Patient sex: F
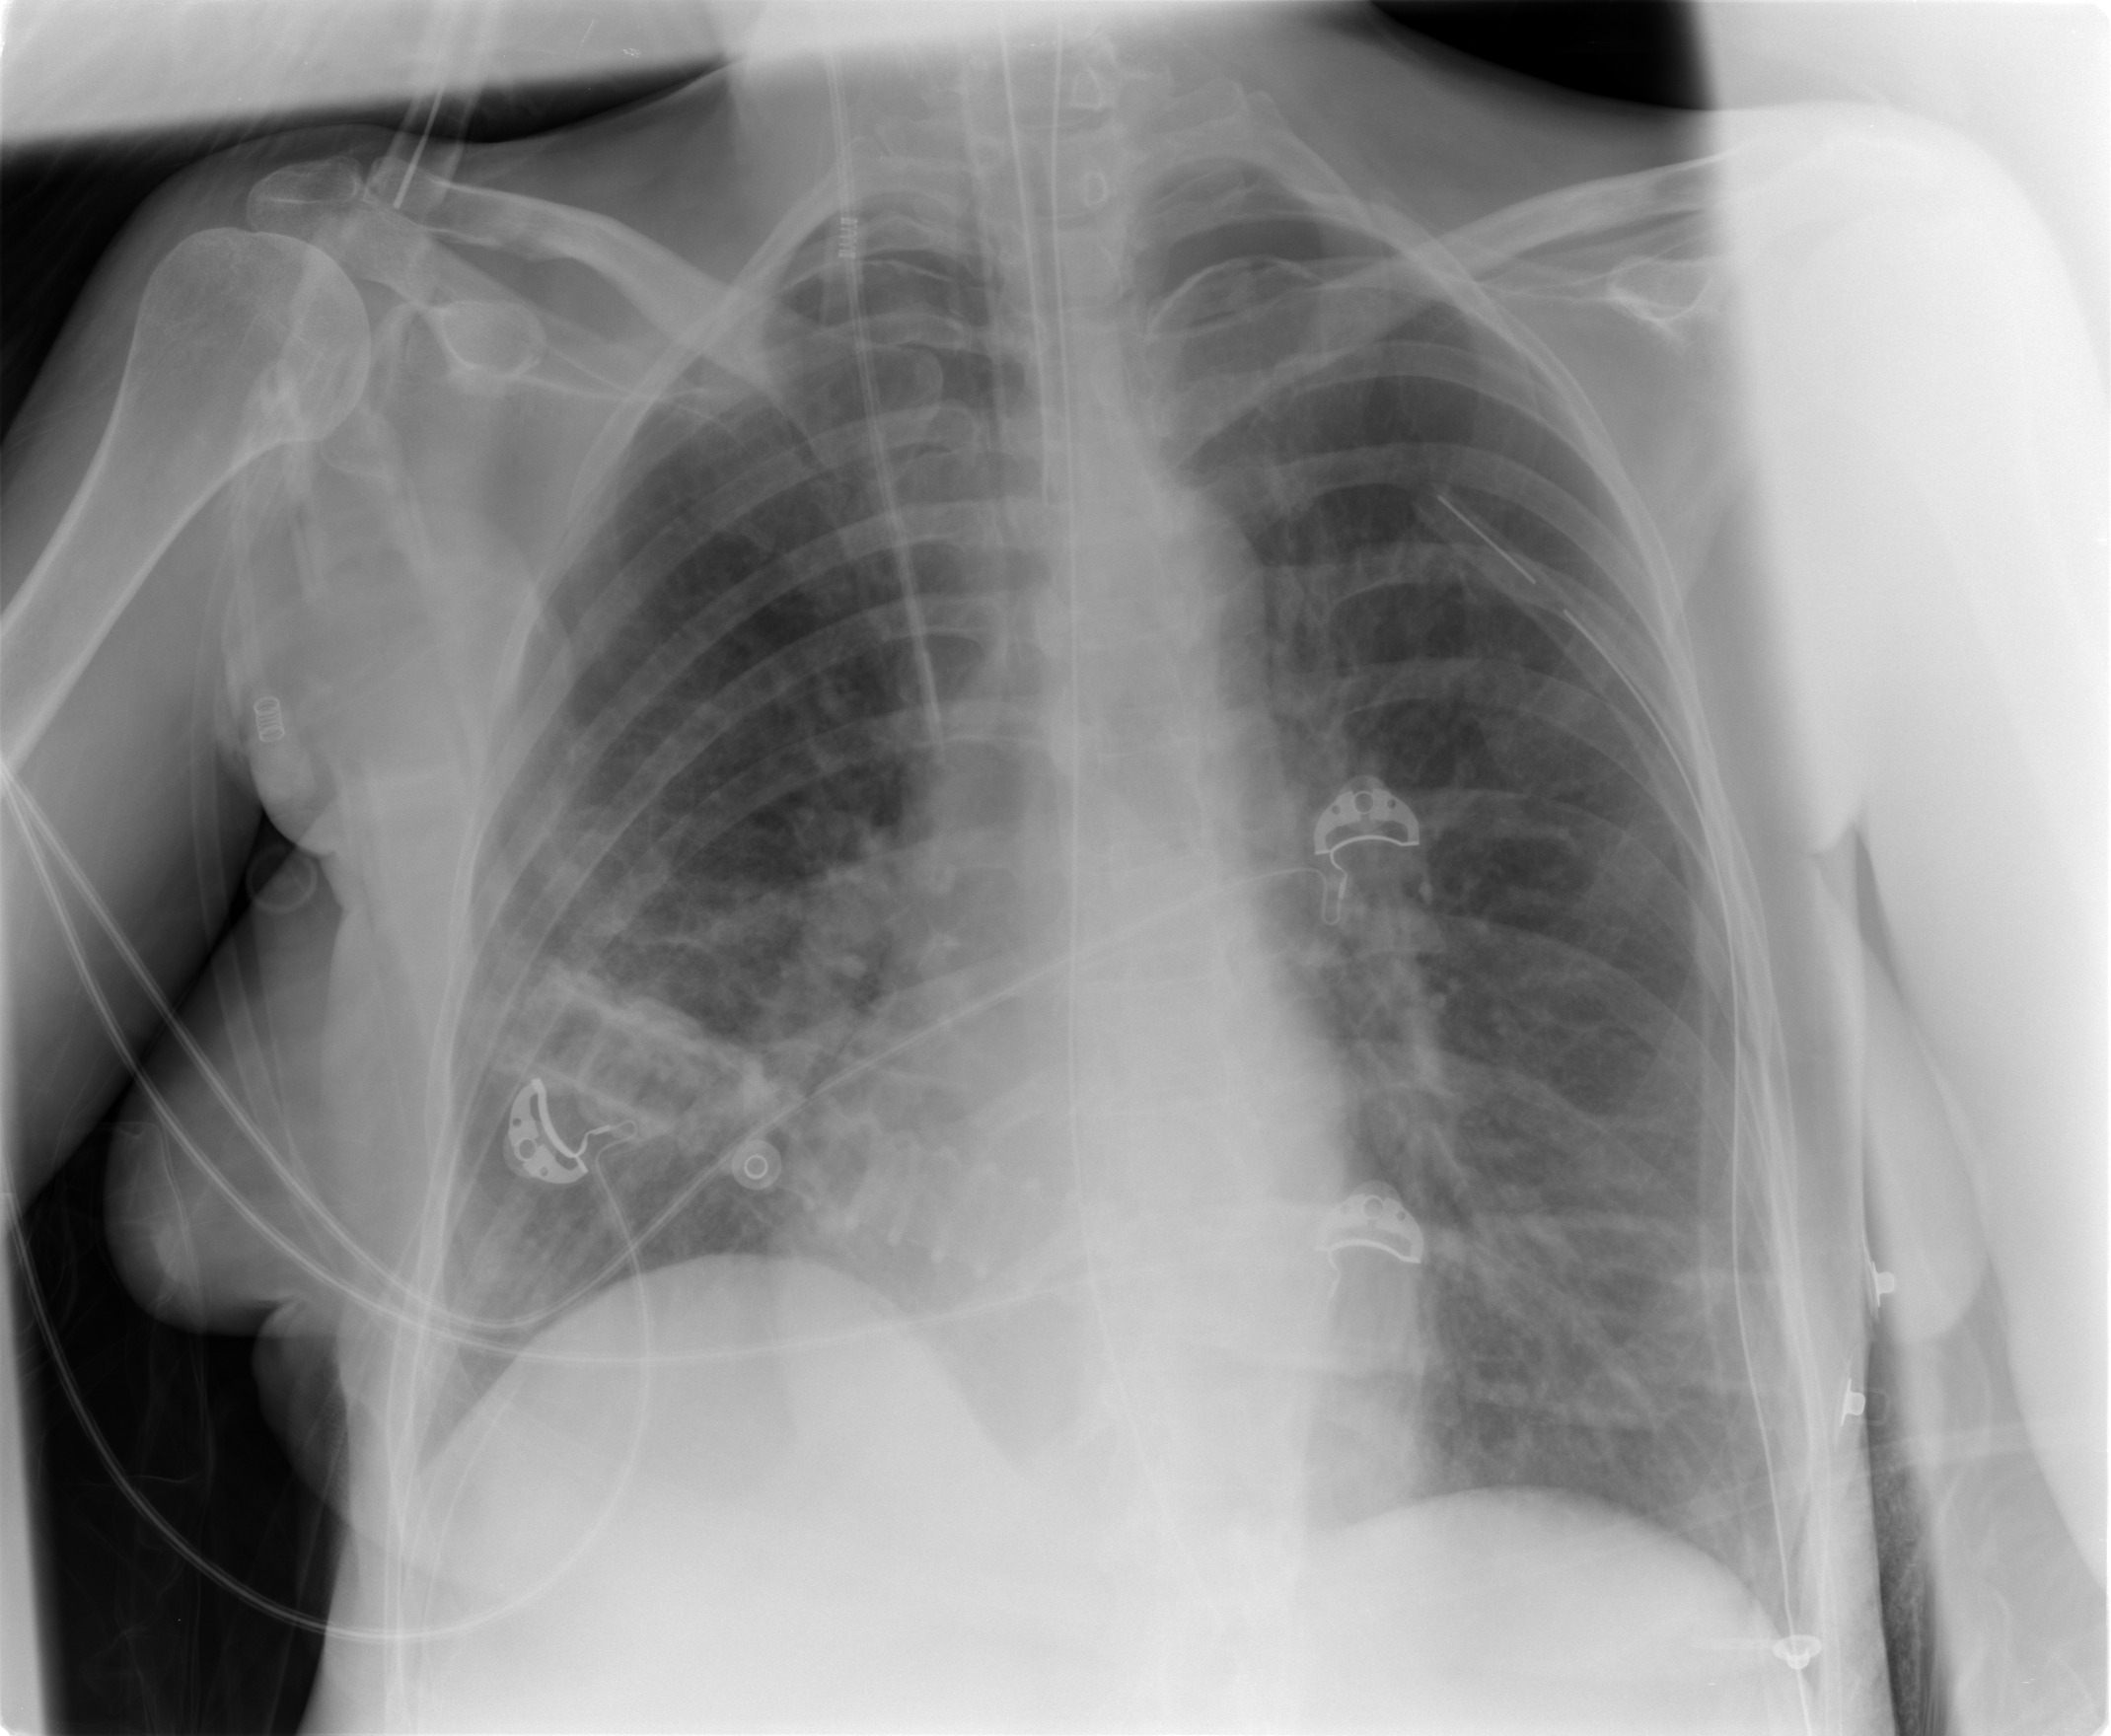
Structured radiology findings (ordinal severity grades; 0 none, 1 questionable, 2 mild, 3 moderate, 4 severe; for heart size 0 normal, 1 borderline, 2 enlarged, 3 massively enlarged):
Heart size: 0
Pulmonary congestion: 2
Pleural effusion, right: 0
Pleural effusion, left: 0
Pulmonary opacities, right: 2
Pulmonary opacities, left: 0
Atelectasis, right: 3
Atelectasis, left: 2